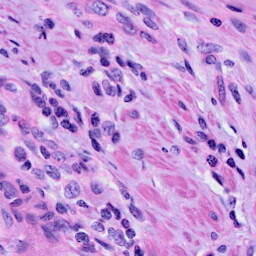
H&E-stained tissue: Cervix